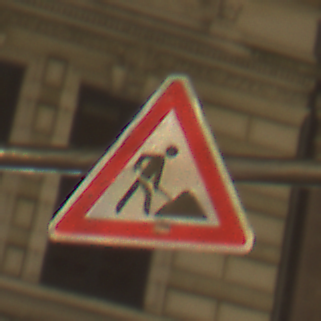
Verkehrszeichen: Arbeitsstelle
Umgebung: Outdoor, Urban
Tageszeit: Night
Wetter: Clear
Licht: Artificial
Jahreszeit: NotSpecified
Kontrast: HighContrast